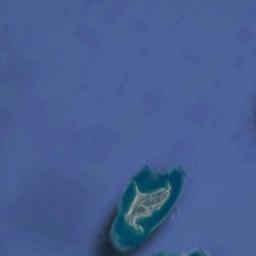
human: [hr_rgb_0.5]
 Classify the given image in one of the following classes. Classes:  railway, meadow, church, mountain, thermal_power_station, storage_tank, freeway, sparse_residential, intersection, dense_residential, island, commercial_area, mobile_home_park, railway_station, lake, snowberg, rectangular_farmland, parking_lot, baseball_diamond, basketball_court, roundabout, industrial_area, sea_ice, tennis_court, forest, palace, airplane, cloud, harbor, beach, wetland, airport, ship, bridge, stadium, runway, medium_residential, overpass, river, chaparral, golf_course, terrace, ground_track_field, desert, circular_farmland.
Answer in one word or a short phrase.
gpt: island